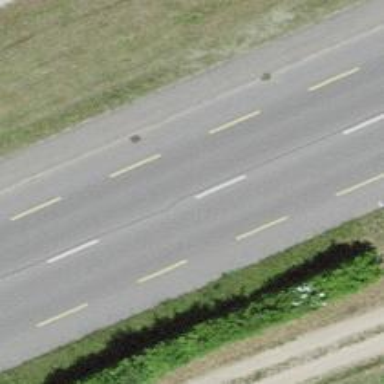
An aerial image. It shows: Primary highway with dedicated lane for cyclists.